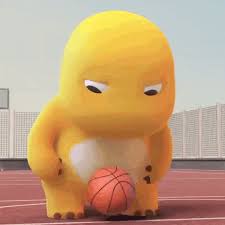
Label: nailong